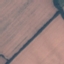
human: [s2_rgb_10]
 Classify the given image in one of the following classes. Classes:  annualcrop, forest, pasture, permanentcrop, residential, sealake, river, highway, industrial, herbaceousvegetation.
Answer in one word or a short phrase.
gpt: AnnualCrop